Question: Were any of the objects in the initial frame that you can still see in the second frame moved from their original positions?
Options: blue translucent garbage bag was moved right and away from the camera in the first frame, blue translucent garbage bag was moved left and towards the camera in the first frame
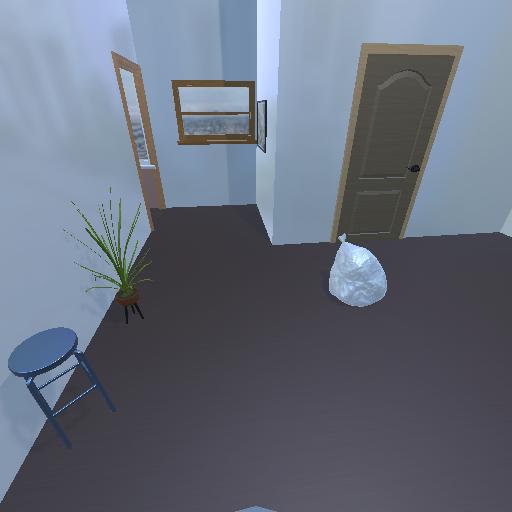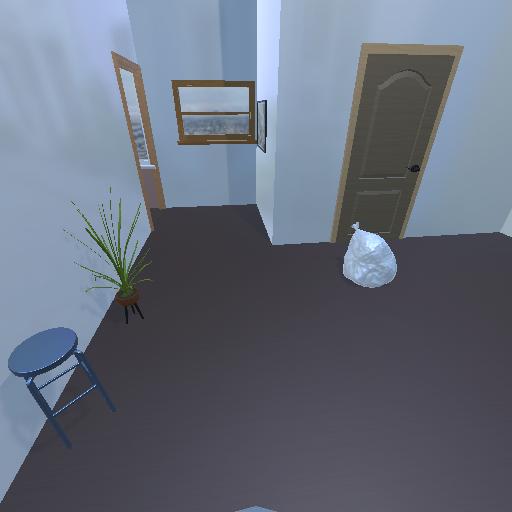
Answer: blue translucent garbage bag was moved right and away from the camera in the first frame